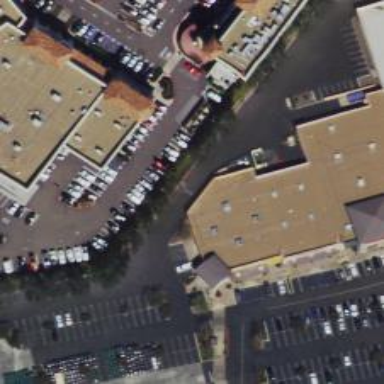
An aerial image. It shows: Commercial building.